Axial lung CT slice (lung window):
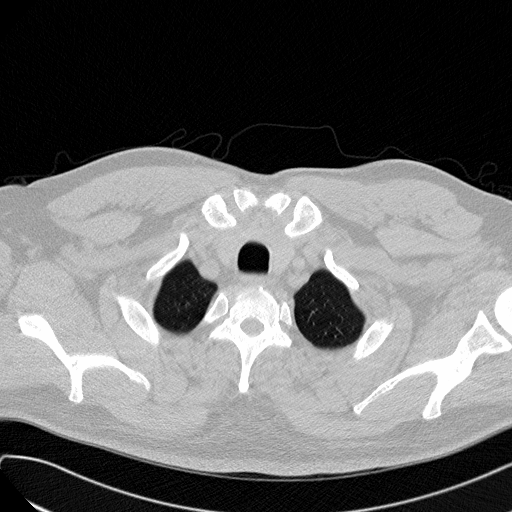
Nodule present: no